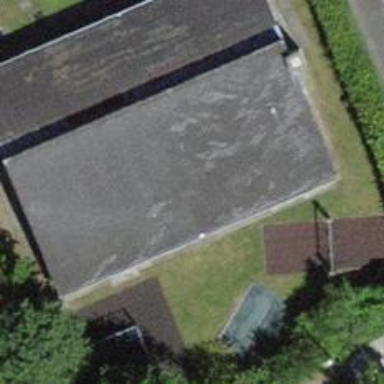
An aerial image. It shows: School building.